Field crop: maize
Growth stage: 2
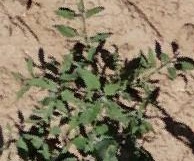
Species: atriplex